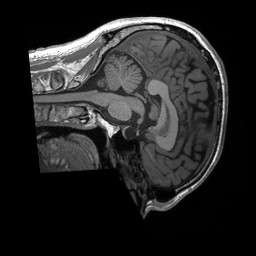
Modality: T1w
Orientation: sagittal
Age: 49
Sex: male
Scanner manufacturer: siemens
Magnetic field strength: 3 T
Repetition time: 2.4 s
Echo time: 0.00224 s